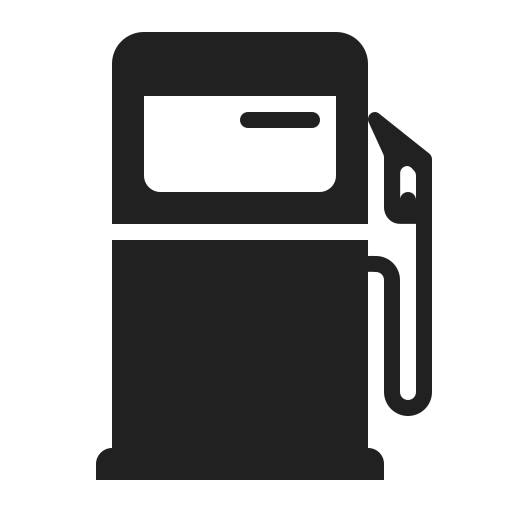
fuel pump high contrast